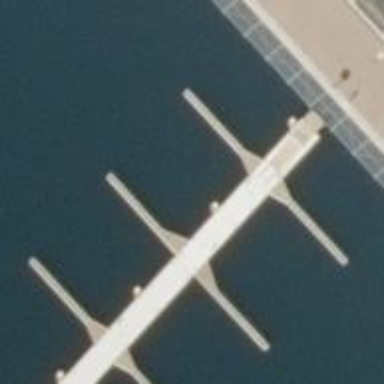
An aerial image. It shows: Man-made pier.